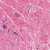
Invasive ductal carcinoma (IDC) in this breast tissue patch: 0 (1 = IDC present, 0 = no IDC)